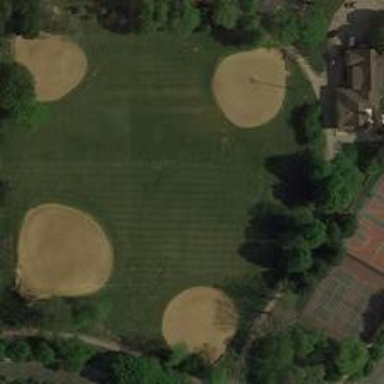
The grassland is divided into several baseabll fields with several courts nearby .